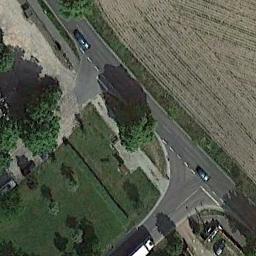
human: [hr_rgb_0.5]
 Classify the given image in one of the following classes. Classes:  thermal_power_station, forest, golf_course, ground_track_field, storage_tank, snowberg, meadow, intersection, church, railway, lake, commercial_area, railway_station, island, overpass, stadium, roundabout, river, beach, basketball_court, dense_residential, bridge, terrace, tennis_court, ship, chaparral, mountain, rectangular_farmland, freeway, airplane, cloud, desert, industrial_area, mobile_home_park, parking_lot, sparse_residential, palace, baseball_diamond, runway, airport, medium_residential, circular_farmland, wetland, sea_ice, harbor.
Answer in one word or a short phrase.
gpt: freeway